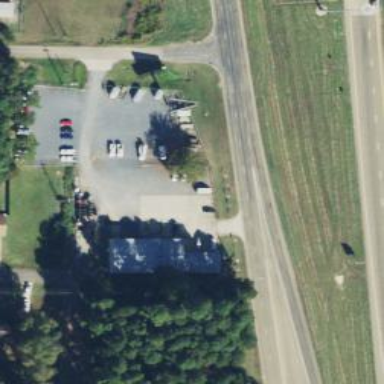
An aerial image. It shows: Secondary road with frontage road.